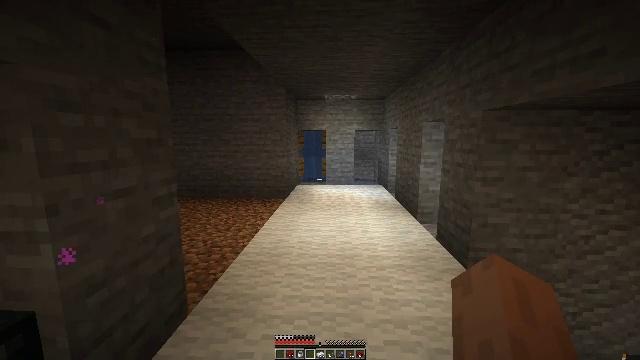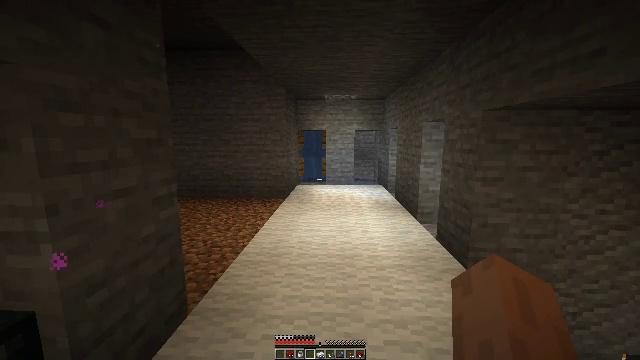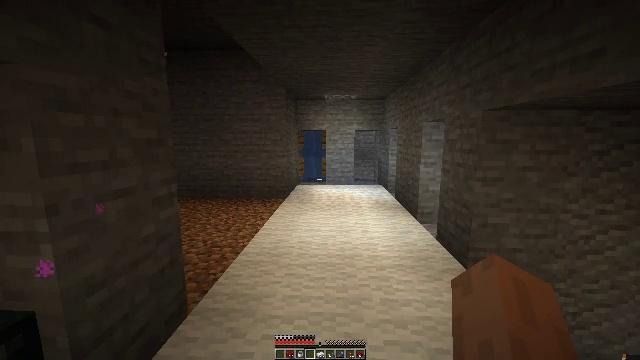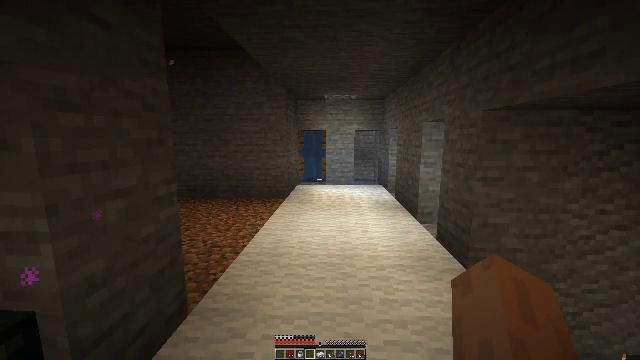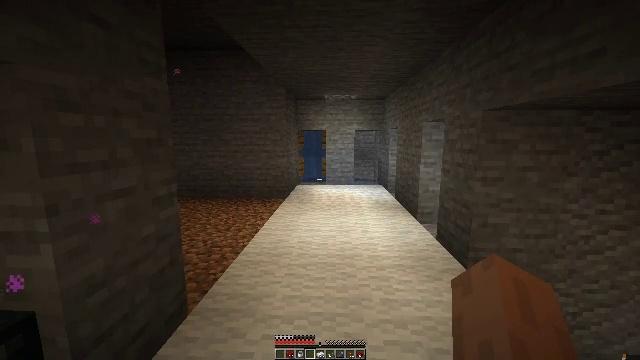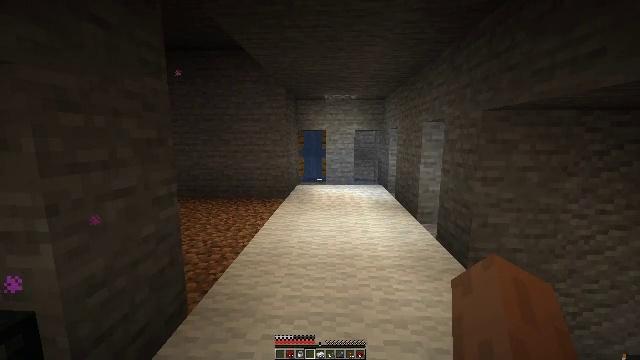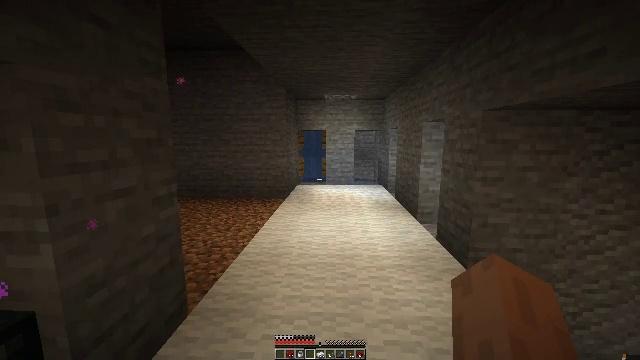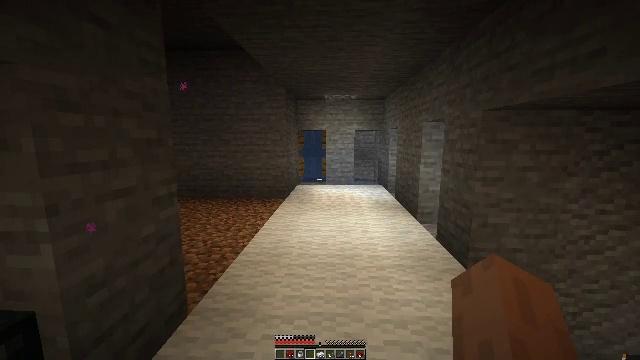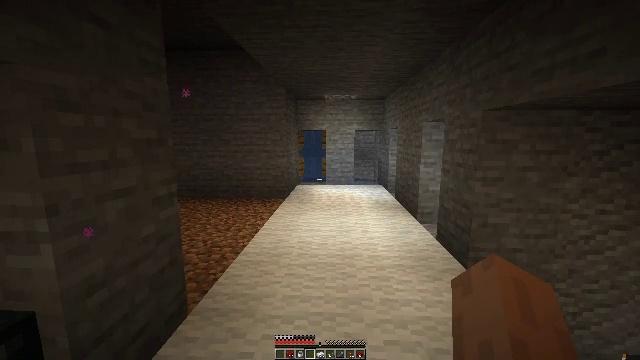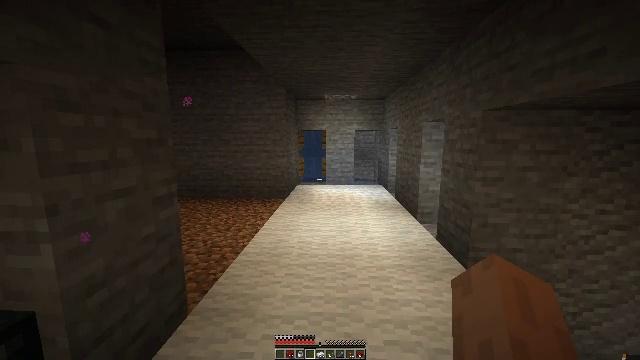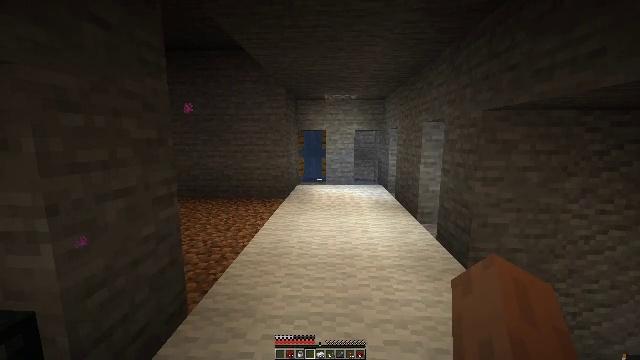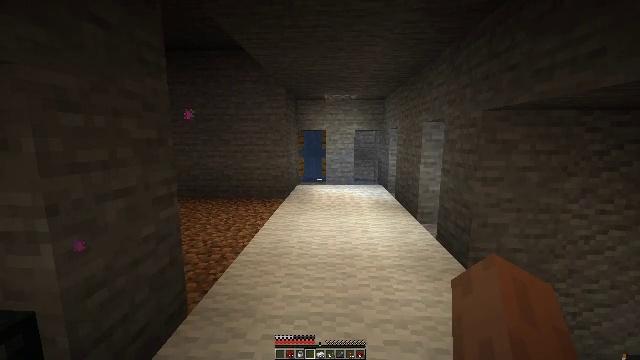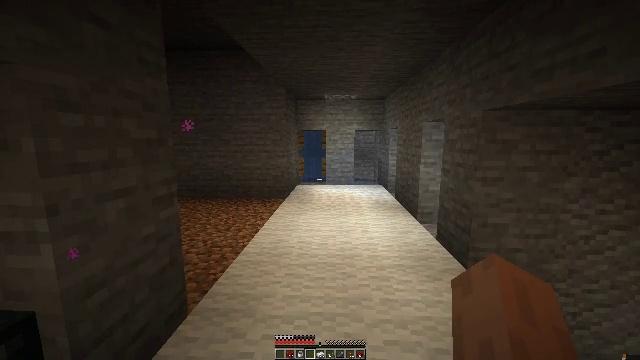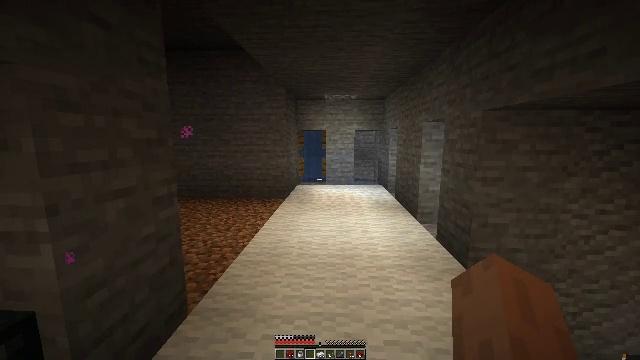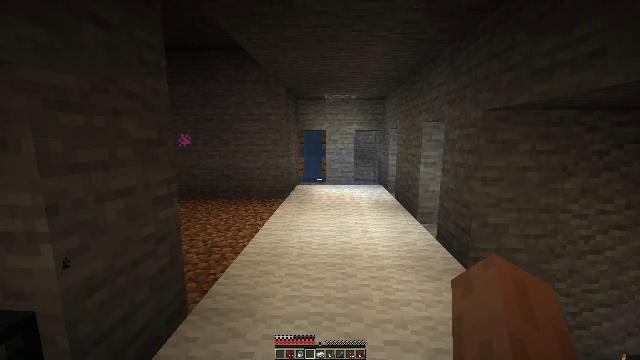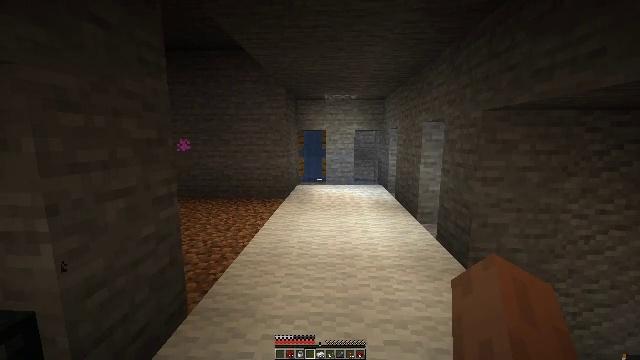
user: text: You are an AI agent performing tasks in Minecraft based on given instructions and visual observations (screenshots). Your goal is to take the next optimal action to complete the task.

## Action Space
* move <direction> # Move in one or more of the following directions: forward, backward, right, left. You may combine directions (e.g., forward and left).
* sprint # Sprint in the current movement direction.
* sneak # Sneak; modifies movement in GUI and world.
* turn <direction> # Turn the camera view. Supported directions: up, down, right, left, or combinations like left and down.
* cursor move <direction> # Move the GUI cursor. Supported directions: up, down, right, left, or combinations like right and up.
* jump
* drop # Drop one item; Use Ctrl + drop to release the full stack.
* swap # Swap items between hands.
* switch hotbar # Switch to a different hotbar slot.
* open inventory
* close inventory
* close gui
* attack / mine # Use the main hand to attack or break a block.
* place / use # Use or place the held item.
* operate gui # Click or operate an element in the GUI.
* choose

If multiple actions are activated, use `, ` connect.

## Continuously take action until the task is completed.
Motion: motion action
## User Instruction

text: Remove an iron ingot from the inventory.
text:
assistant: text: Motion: no_op
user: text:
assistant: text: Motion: no_op
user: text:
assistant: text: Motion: no_op
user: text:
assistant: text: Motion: no_op
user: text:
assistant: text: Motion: no_op
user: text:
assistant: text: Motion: no_op
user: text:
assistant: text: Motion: no_op
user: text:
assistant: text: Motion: no_op
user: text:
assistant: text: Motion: no_op
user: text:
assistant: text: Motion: no_op
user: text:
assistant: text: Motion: no_op
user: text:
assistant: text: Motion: no_op
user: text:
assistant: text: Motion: no_op
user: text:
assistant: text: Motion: no_op
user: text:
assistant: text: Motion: no_op
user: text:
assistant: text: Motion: no_op
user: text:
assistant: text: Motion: no_op
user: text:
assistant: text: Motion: no_op
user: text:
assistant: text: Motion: no_op
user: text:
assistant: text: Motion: no_op
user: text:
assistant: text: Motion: no_op
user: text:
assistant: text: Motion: no_op
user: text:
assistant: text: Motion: no_op
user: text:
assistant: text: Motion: no_op
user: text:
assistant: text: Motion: no_op
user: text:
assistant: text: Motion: no_op
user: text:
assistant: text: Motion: no_op
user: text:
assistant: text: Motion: no_op
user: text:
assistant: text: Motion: no_op
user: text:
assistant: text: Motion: no_op